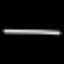
Label: line